Field crop: maize
Growth stage: 2
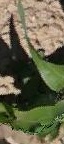
Species: maize